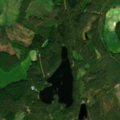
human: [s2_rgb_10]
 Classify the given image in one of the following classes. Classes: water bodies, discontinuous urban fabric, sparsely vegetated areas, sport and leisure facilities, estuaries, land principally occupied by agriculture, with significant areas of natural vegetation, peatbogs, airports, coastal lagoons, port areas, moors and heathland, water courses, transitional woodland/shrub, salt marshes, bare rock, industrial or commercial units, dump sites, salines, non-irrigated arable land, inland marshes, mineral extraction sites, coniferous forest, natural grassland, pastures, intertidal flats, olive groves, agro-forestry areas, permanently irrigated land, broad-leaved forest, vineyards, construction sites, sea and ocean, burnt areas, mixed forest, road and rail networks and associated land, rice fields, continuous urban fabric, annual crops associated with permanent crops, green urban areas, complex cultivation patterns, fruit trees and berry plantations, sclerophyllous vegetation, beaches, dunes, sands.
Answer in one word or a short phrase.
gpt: non-irrigated arable land, coniferous forest, mixed forest